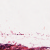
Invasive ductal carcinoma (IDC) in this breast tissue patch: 0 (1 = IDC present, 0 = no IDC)